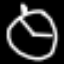
Label: clock